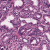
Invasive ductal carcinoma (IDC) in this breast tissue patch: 0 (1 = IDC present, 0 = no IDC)